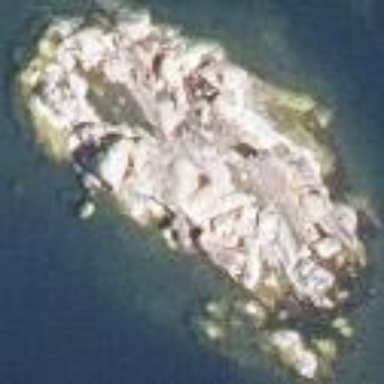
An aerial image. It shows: Islet located along the natural coastline.